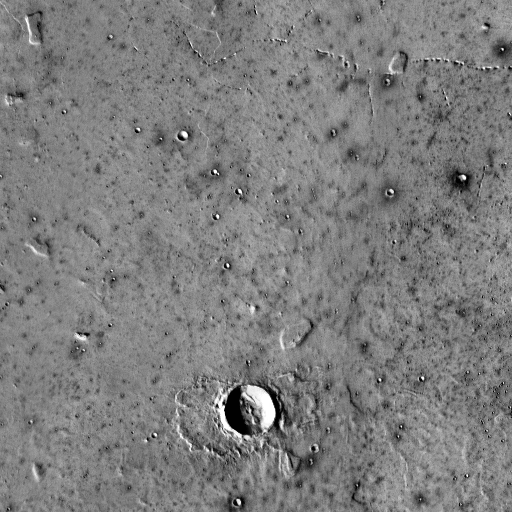
Crater classes present: Background, Other